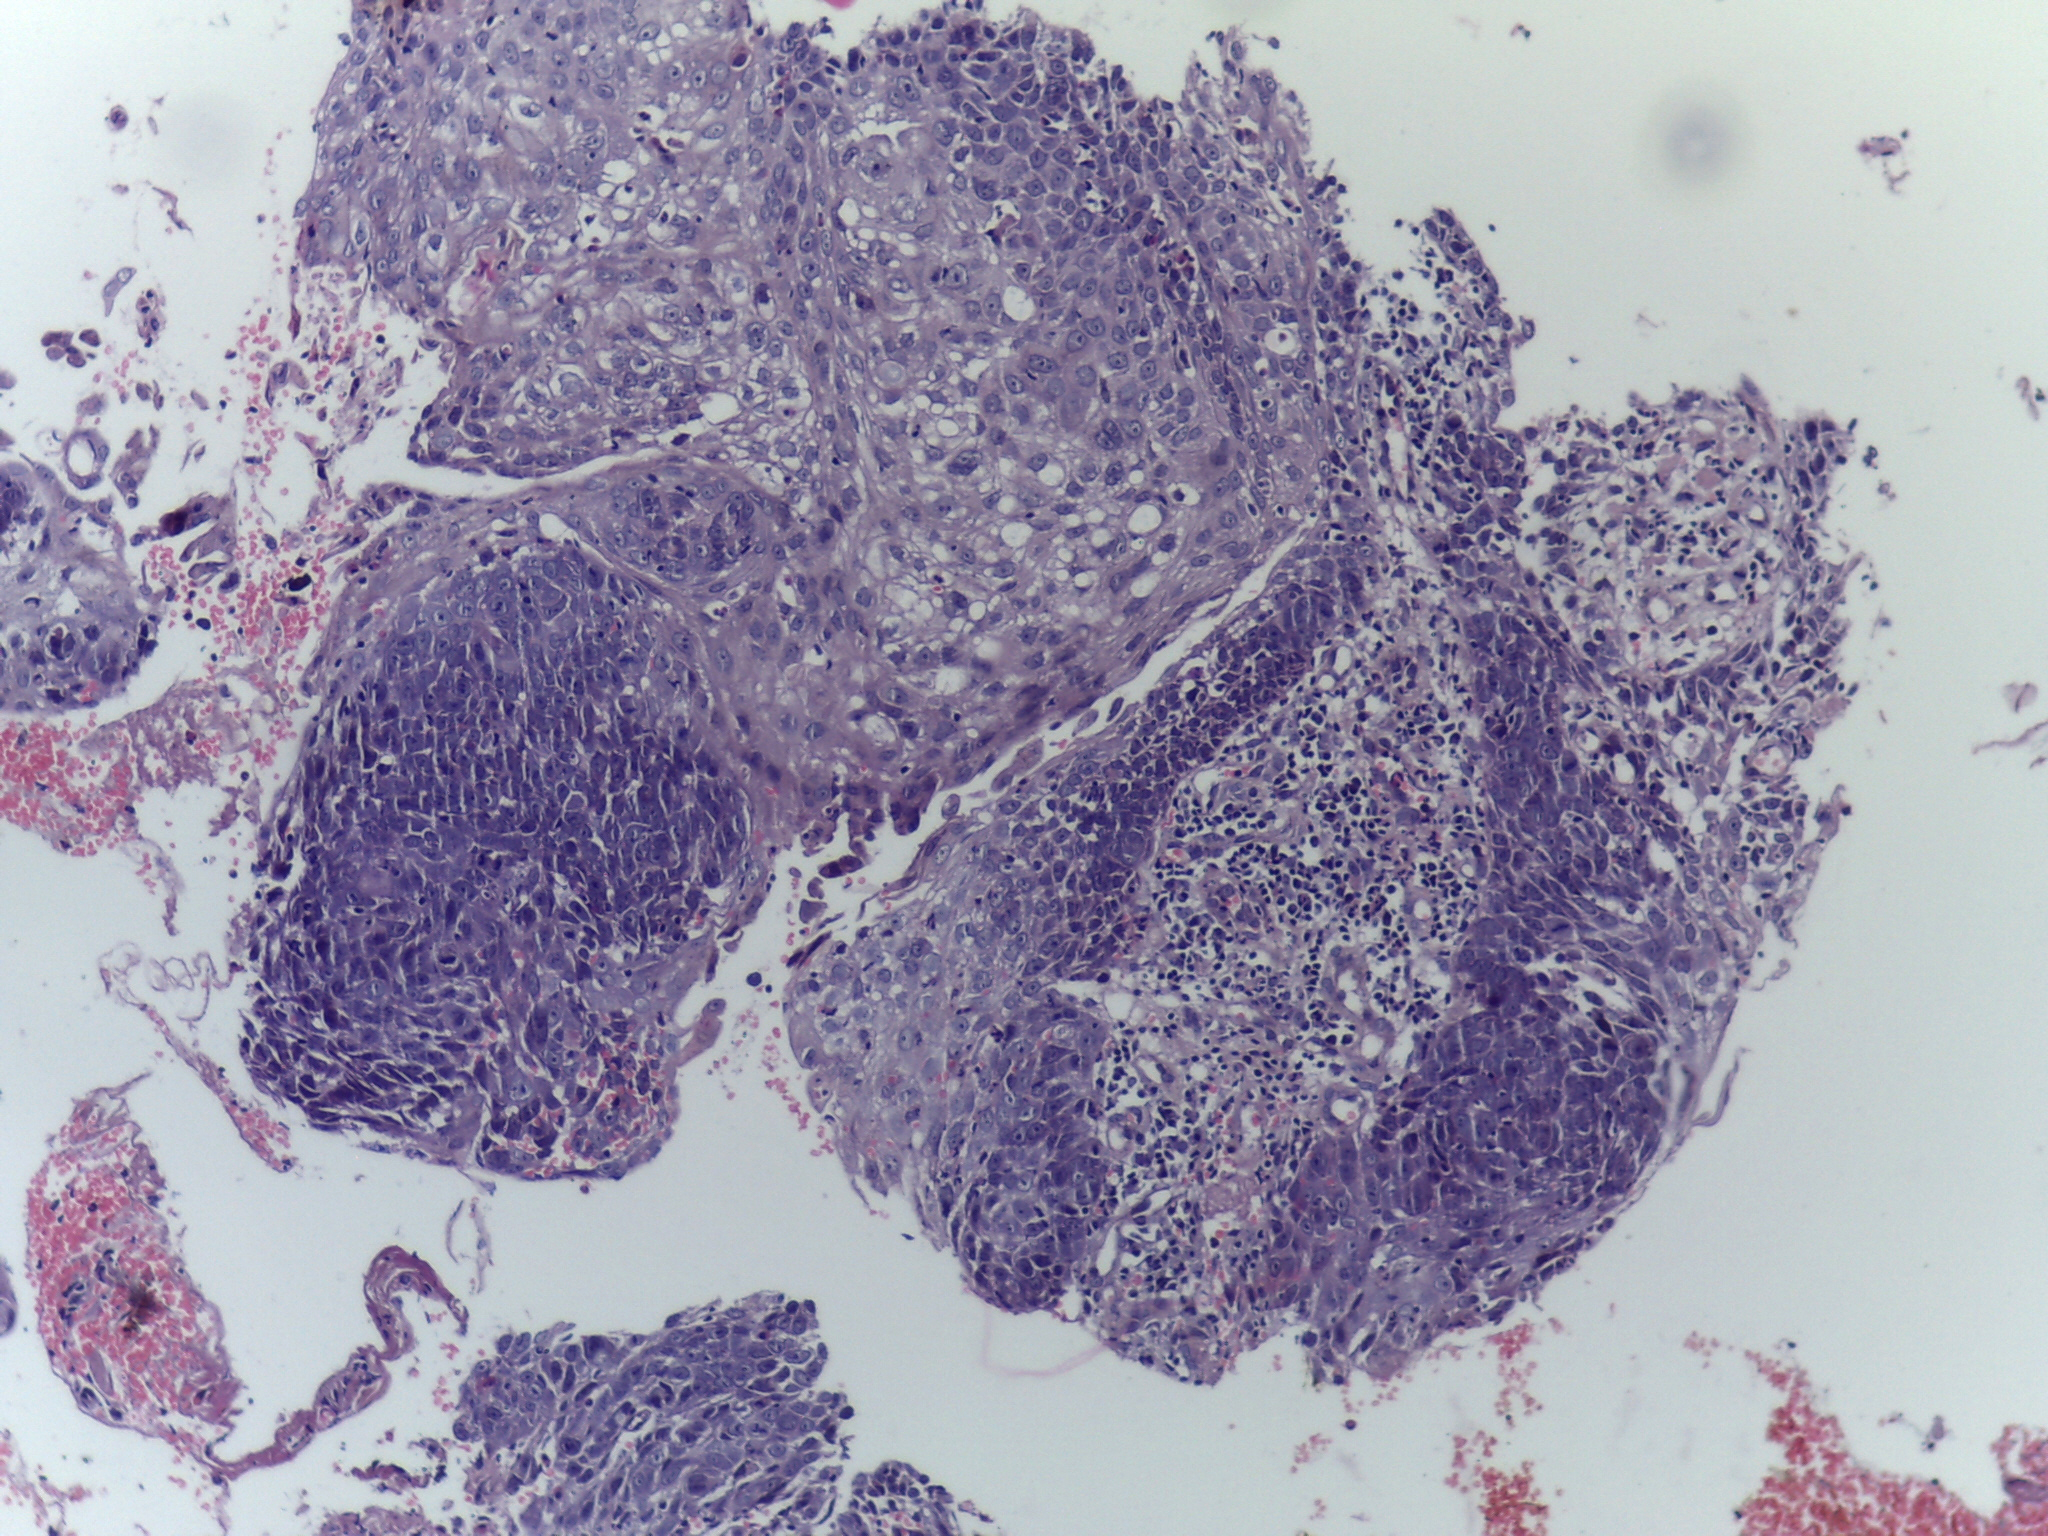
Diagnosis: OSCC